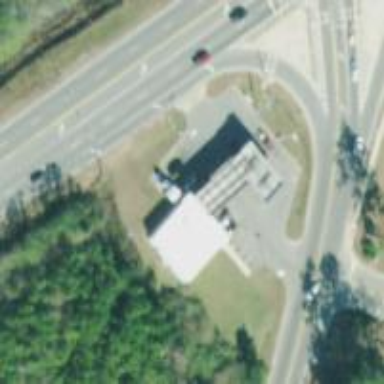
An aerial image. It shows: Convenience shop.